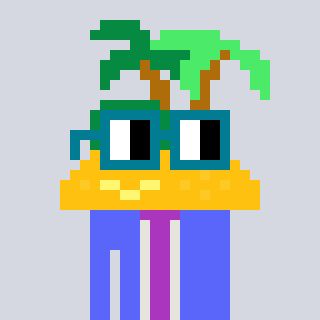
a pixel art character with square dark green glasses, a island-shaped head and a purple-colored body on a cool background